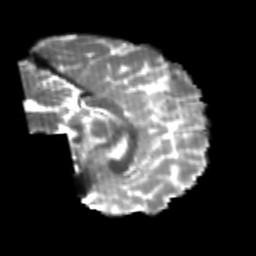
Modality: T2w
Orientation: sagittal
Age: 21
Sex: male
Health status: healthy
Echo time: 0.074 s